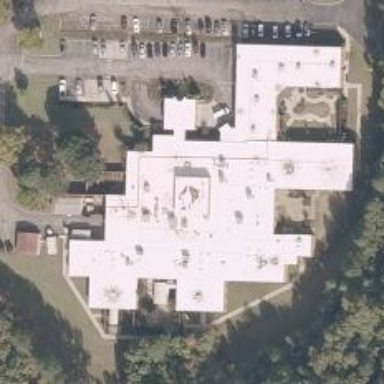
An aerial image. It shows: Hospital providing healthcare services.